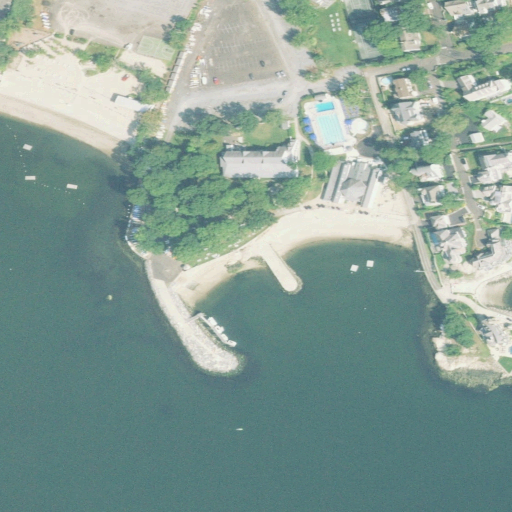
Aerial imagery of cape in Connecticut named Roton Point containing open water, medium intensity development, high intensity development, herbaceous wetlands, low intensity development, and barren land